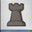
Piece: bR